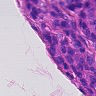
Metastatic tissue present: yes